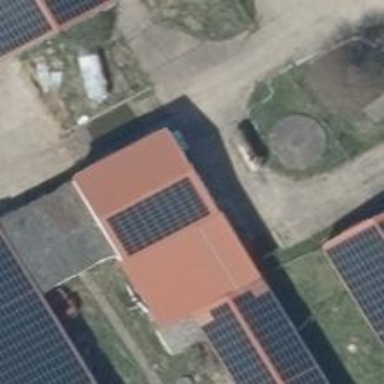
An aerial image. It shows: Solar power generator using photovoltaic panels.